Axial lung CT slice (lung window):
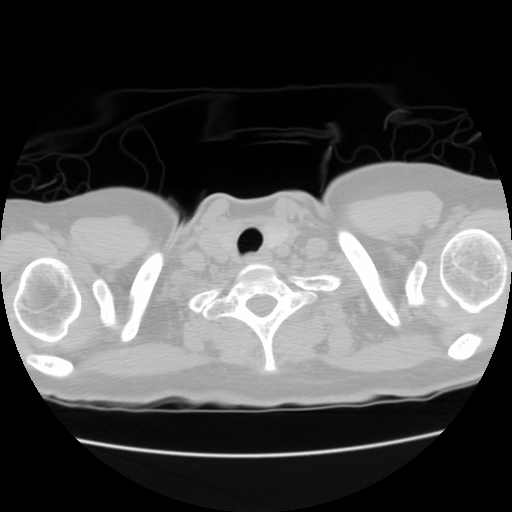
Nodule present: no